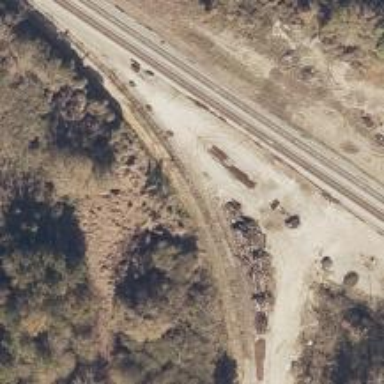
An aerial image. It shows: Disused railway spur.